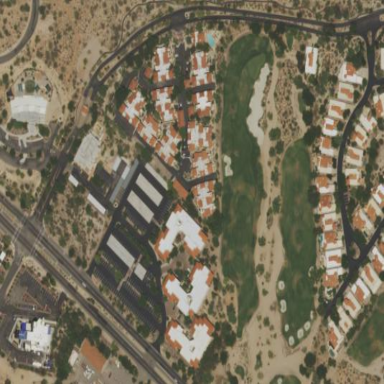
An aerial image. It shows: Residential area with apartments.